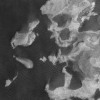
Atmospheric dust classification: not_dusty